Point out the variations between the two images.
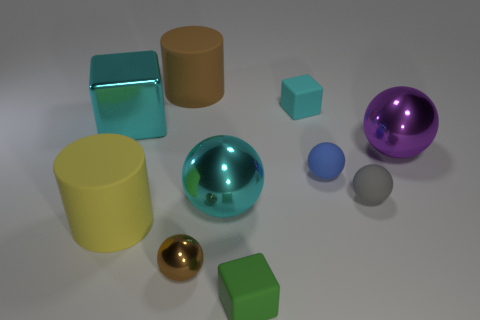
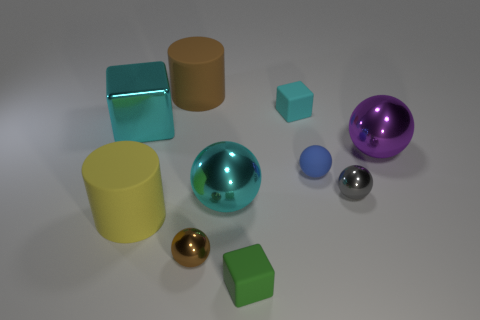
the small gray sphere turned metal
the tiny gray matte sphere that is right of the small blue rubber thing became metallic
the small gray object turned metal
the small gray rubber ball that is to the right of the blue thing turned metal
the tiny gray matte ball to the right of the blue matte object turned shiny